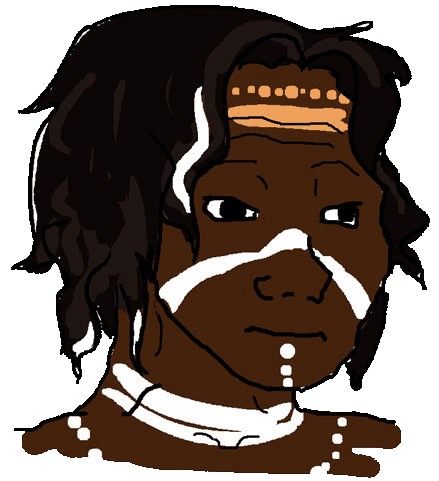
Label: 5_Blackjak